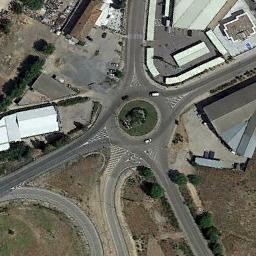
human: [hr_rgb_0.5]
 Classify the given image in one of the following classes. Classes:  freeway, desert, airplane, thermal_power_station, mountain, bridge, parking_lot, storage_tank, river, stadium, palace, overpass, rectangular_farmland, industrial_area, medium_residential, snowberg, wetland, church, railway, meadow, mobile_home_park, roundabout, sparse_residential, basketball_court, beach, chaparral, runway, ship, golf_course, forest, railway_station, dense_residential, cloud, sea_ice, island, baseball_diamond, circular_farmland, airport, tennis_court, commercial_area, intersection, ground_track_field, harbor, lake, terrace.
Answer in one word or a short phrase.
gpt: roundabout